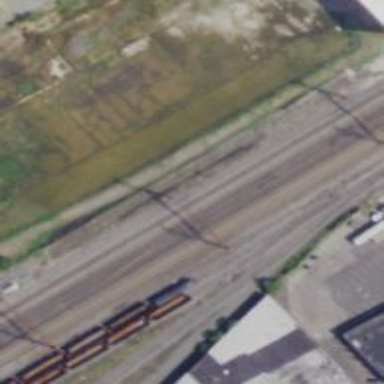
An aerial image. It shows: Railway track with contact lines for electrification.